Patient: sex M, age 29
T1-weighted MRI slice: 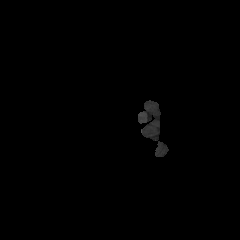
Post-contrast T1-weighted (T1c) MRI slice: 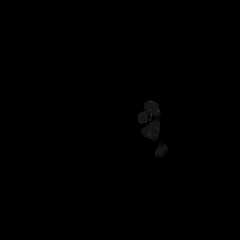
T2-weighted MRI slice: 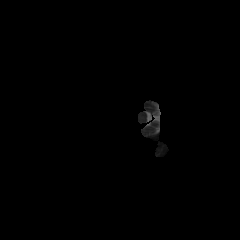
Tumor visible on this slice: no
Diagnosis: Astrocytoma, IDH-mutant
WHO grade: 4